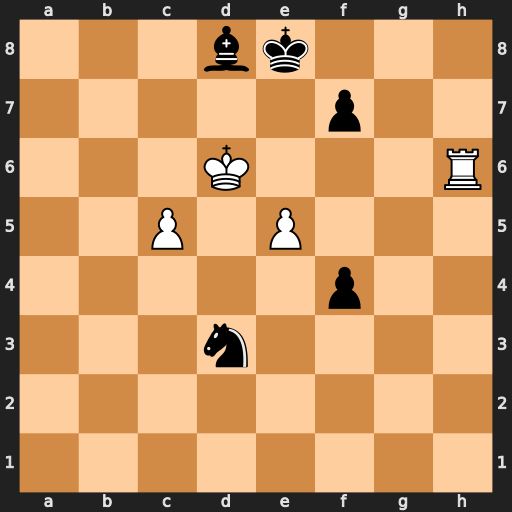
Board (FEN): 3bk3/5p2/3K3R/2P1P3/5p2/3n4/8/8
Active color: w
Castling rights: -
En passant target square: -
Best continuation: Rh8#